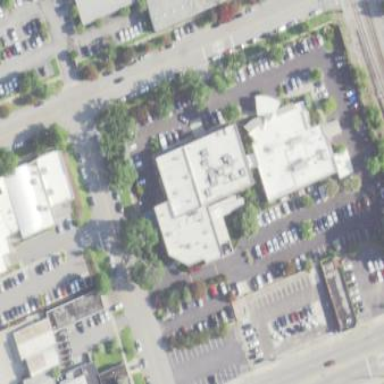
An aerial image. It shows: Building.